Interaction volume radius: 10 \u00c5
Interaction volume height: 15 \u00c5
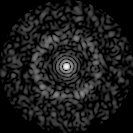
Disorder parameter: 0.8169